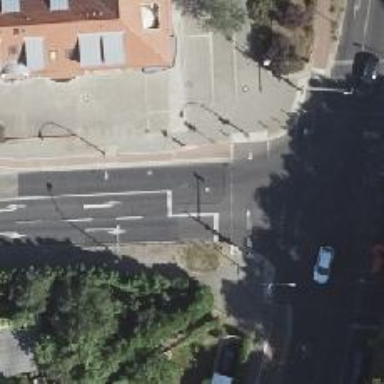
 featuring sidewalks on both sides. There is track cycleway on the right side."